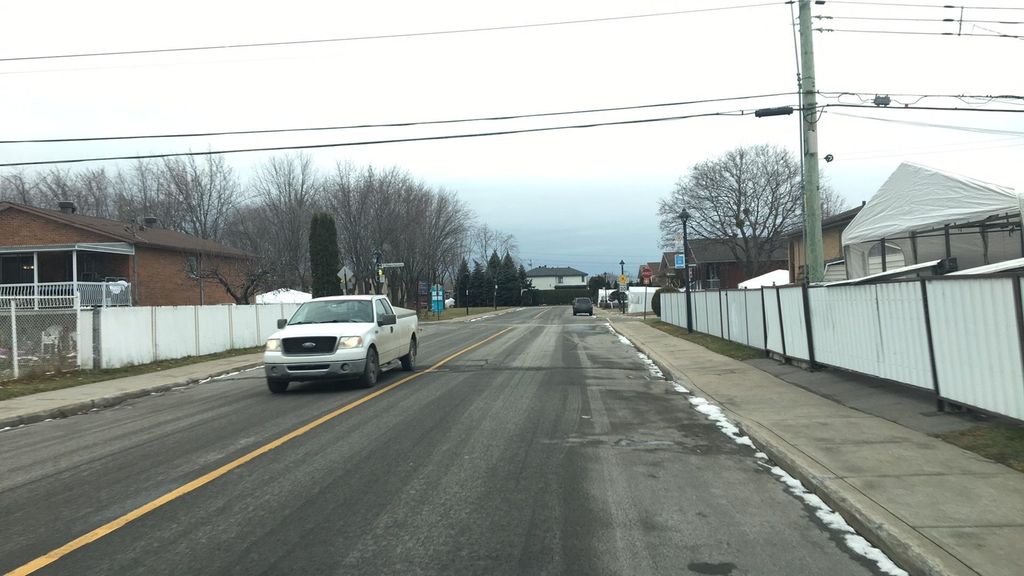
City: montreal